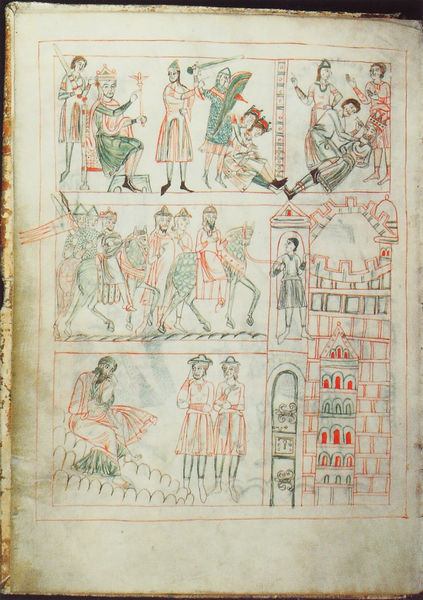
Titel: Prophet Jeremias klagend.
Institution: Baltimore, The Walters Art Gallery, W 30
Schlagwörter: kampf, mann, fenster, hüte, männer, zeichnung, weg, malerei, bart, tod, tot, krone, pferd, pferde, reiter, turm, reiten, krieg, schlacht, kaiser, könig, soldaten, thron, schild, buch, burg, asien, seite, gefangen, schwert, herrscher, ritter, fürst, rüstung, buchseite, szenen, graf, zepter, zeichnugn, buchmalerei, chronik, manuskript, putsch